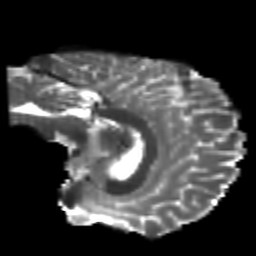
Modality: T2w
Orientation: sagittal
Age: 20
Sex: female
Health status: healthy
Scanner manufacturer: philips
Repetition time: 7.383 s
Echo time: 0.08599 s